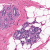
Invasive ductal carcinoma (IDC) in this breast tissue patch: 0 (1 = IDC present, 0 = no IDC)